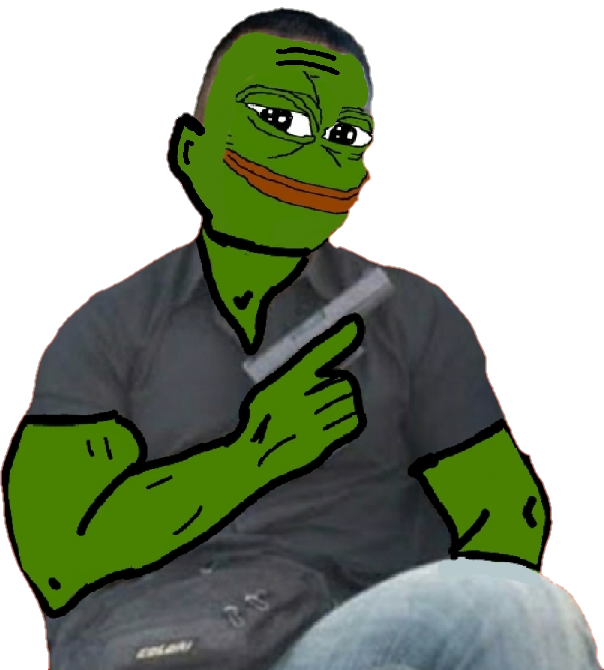
Label: 5_Pepe